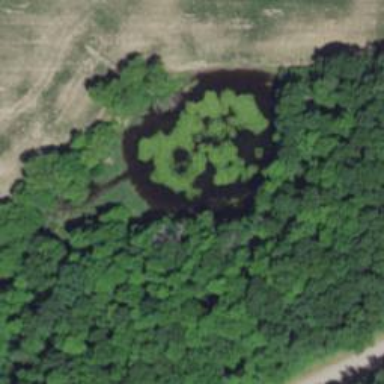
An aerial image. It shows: Pond with natural water.